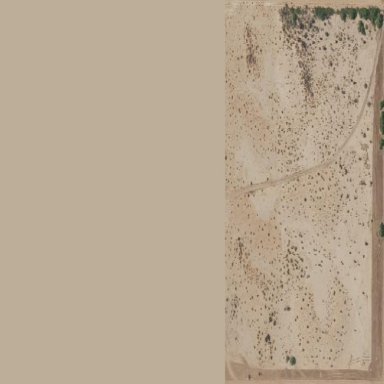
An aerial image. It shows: Scenic view captured in the desert.